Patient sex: M
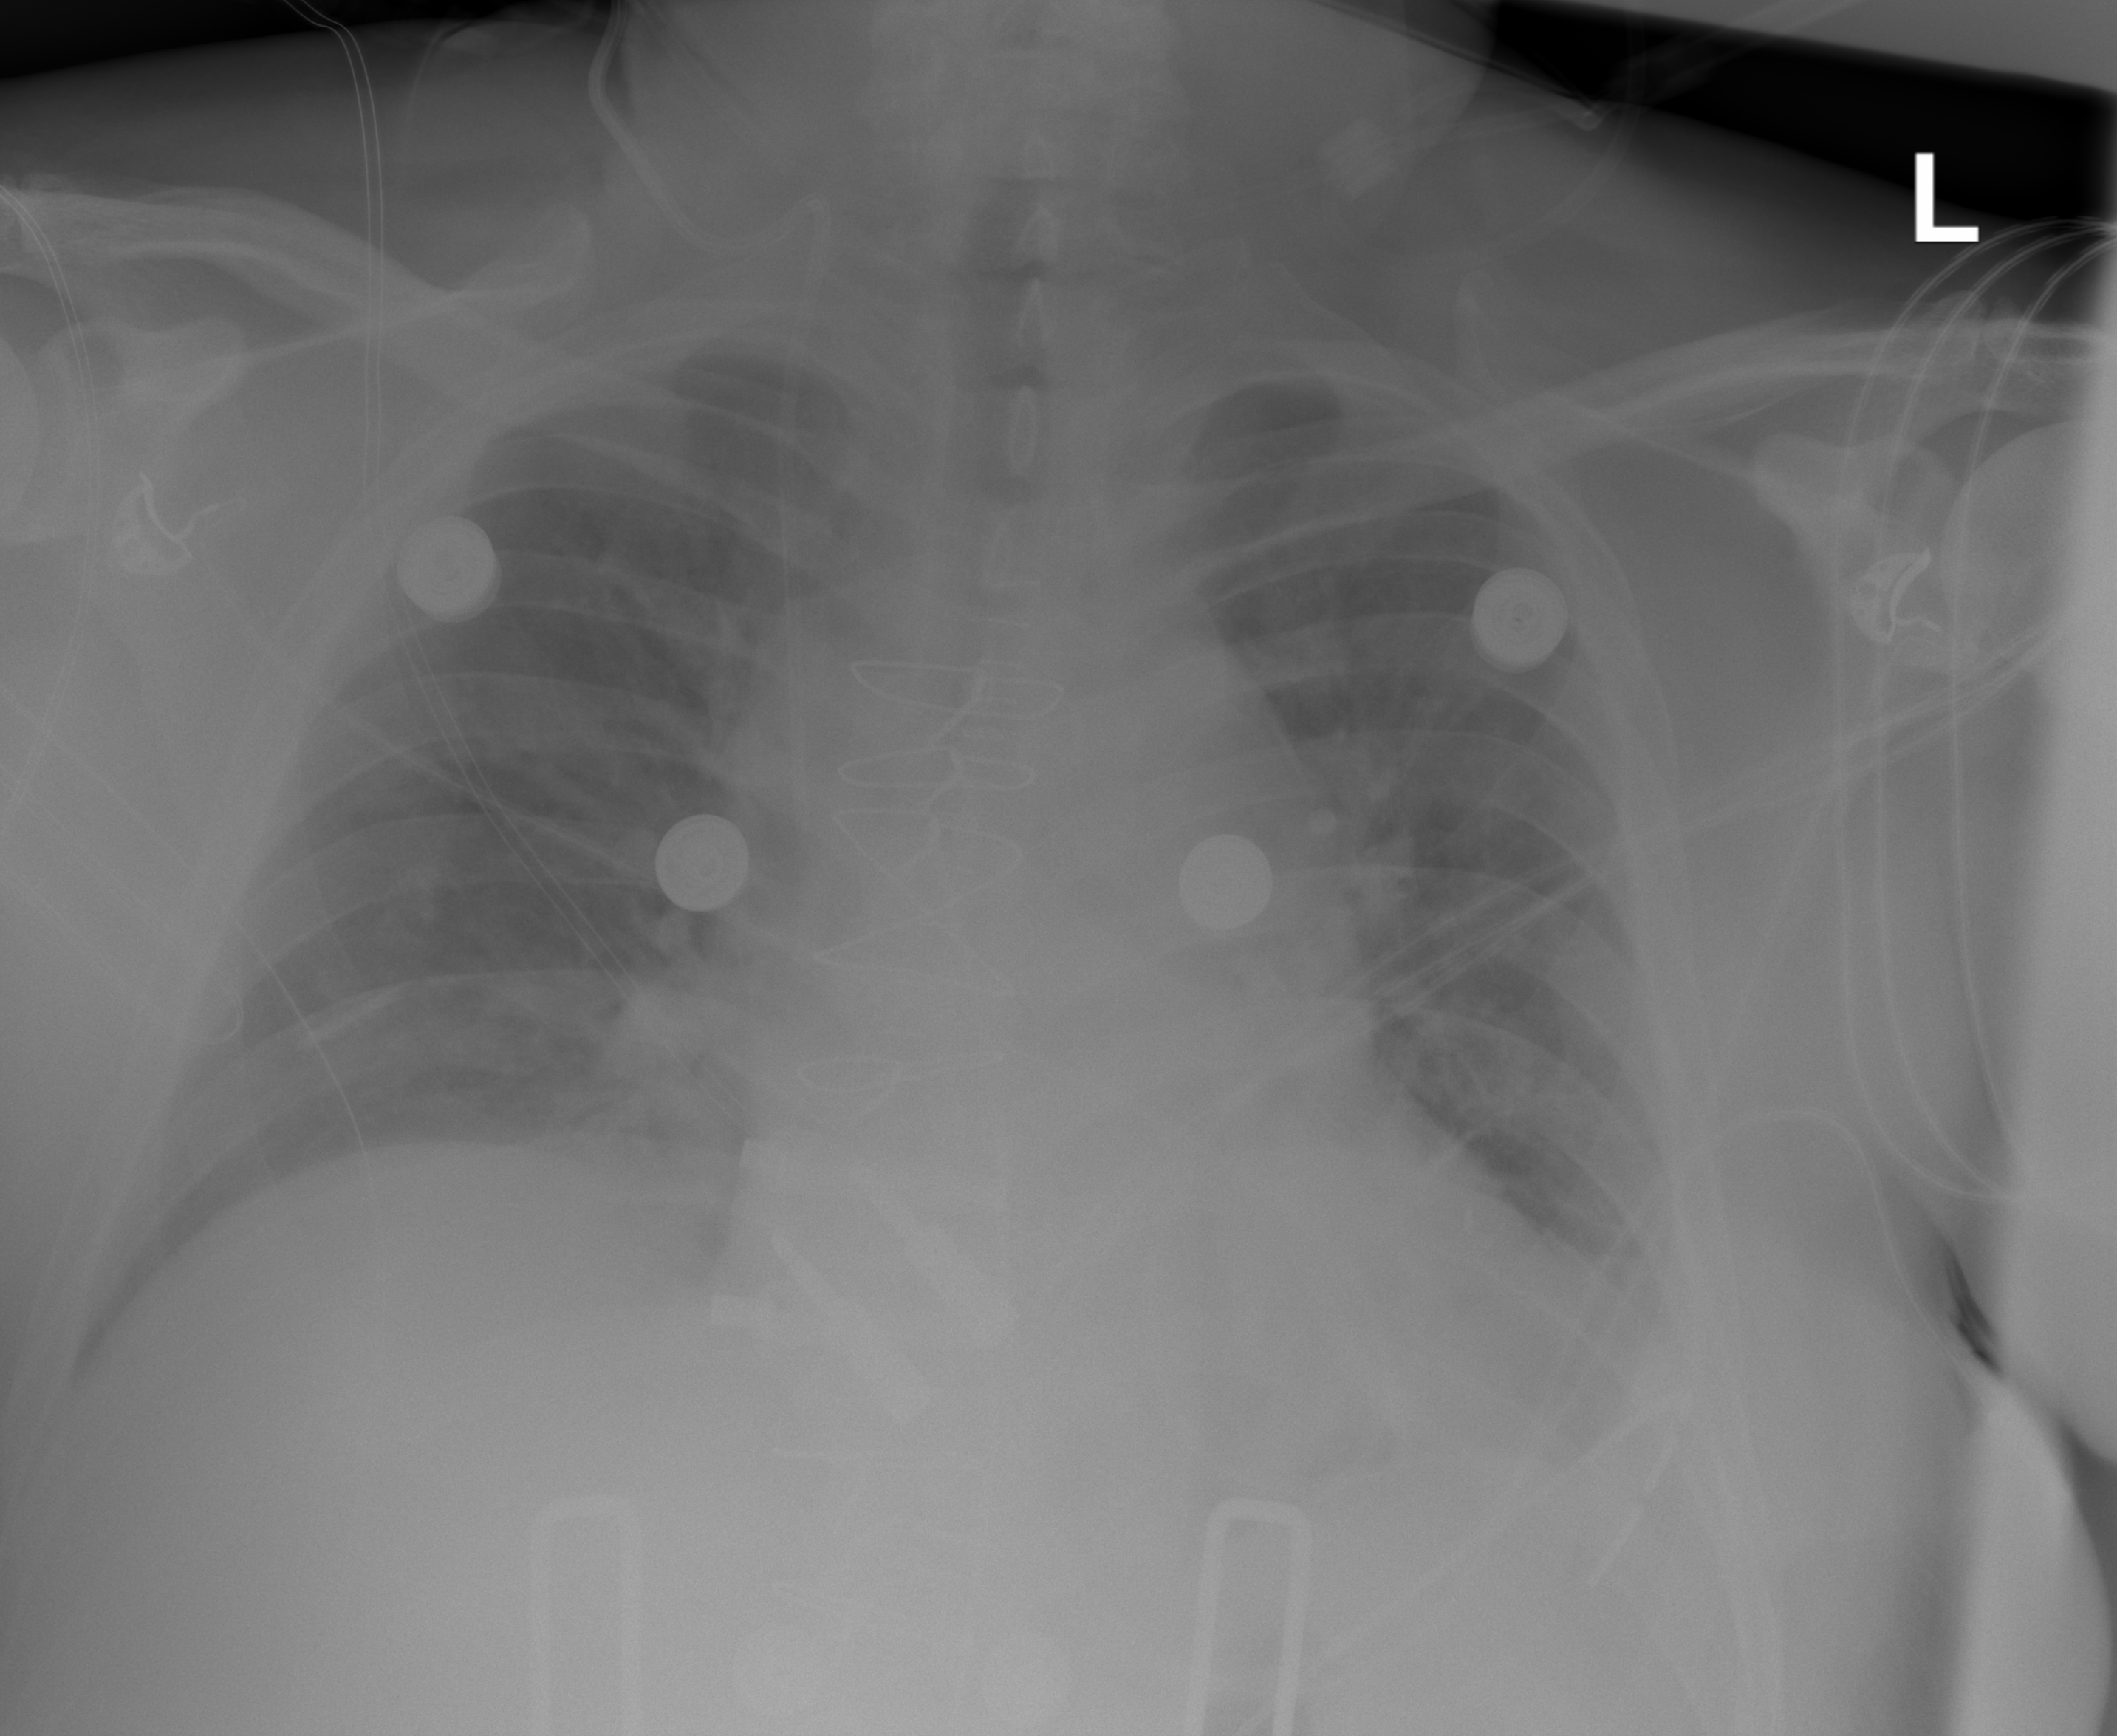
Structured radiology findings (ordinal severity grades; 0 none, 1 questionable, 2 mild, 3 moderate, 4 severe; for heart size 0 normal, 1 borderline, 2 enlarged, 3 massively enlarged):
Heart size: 0
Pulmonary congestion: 0
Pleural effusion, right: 0
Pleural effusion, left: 2
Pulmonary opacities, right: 0
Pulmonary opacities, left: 0
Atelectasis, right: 2
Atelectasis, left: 2